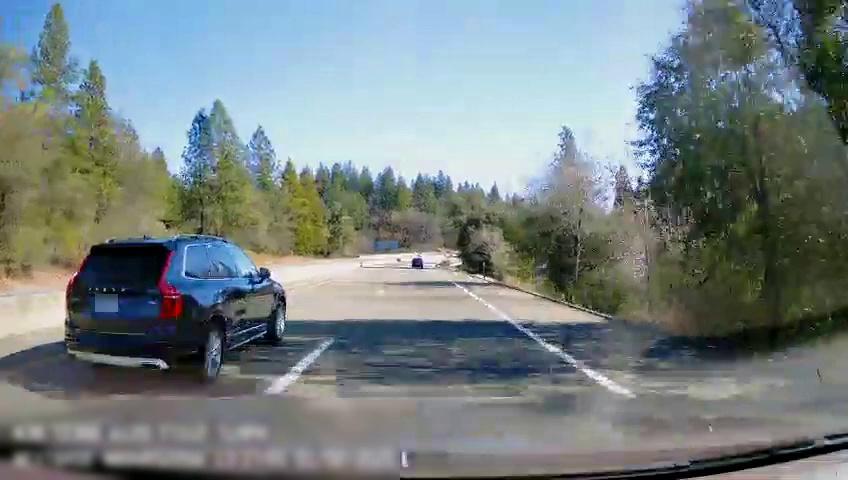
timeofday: Day
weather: Sunny
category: Drivable Space
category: Vehicles | SUV
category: Vehicles | Car
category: Lanes | Current Lane
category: Lanes | Current Lane
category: Lanes | Alternate Lane